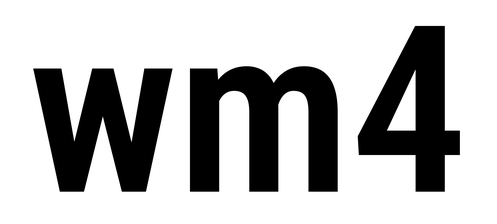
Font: Roboto_Condensed_SemiBold